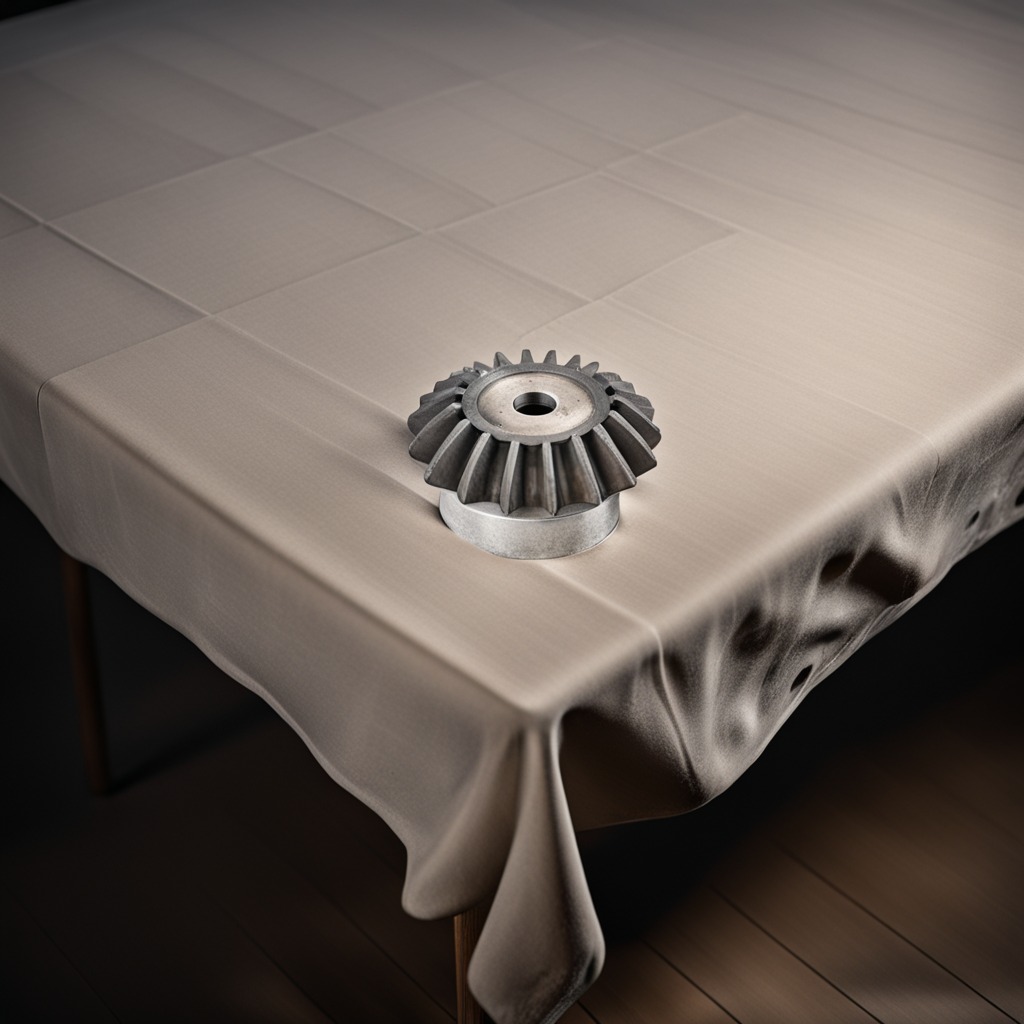
A steel gear with teeth lies on a wooden table.